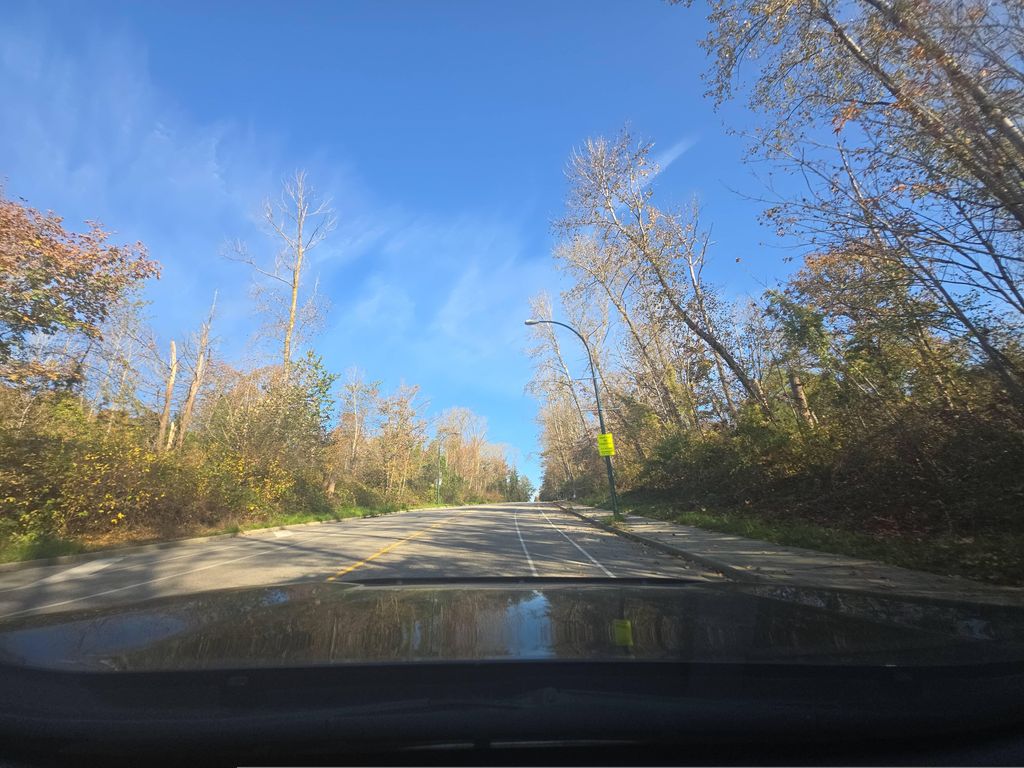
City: vancouver